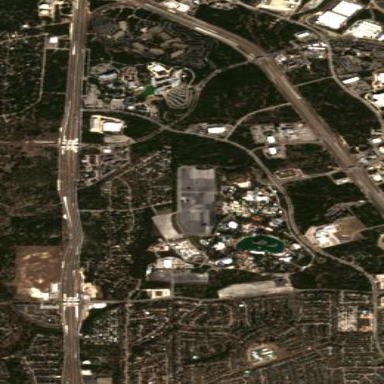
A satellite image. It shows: Theme park.